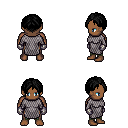
a pixel art fantasy rpg character, male body template, human, dark skin, chain mail, teal pants, black parted hairstyle, metal gloves, four views (front, back, left, right), 2x2 character sprite sheet, small pixel art, hard edges, no anti-aliasing